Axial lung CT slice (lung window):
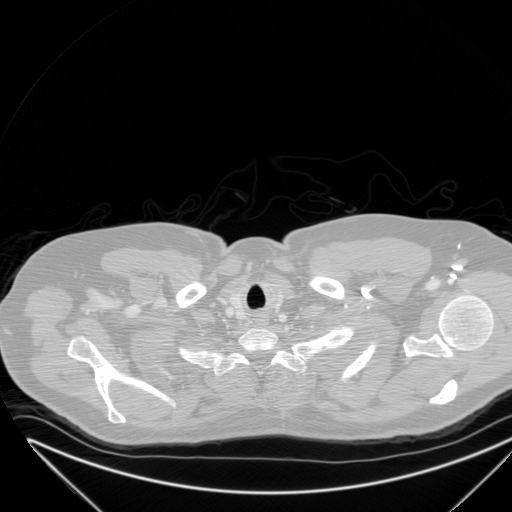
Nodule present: no